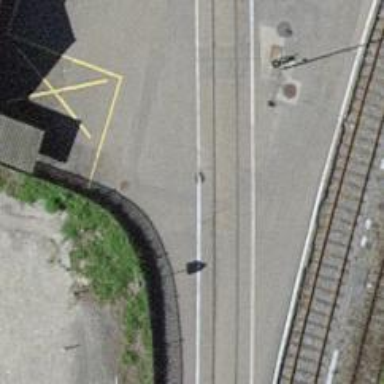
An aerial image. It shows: Railway yard with one track.